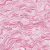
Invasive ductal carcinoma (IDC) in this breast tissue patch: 0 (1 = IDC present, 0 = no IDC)